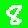
Digit: 8